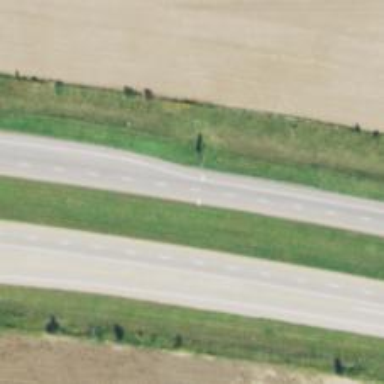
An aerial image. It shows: Motorway junction.